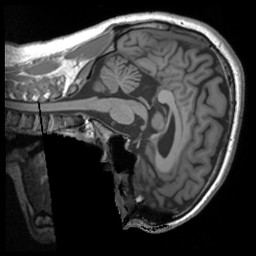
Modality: T1w
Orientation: sagittal
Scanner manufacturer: siemens
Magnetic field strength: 3 T
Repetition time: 1.9 s
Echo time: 0.00267 s